Question: Floored division is when the result is always floored down (towards -), not towards 0:

Is it possible to efficiently implement floored or euclidean integer division in C/C++?
(the obvious solution is to check the dividend's sign)
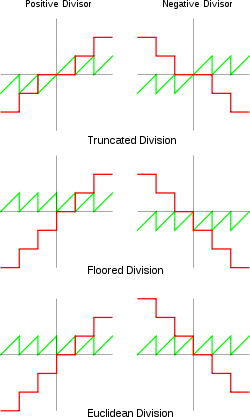
Answer: I'm revisiting this question five years later, as this is relevant for me too. I did some performance measurements on two pure-C versions and two inline-assembly versions for x86-64, and the results may be interesting.
The tested variants of floored division are:
1. The implementation I've been using for some time now;
2. The slight variant on that presented above which only uses one division;
3. The previous one, but hand-implemented in inline-assembly; and
4. A CMOV version implemented in assembly.
The following is my benchmark program:
'''
#include <stdio.h>
#include <stdlib.h>
#include <sys/time.h>
#ifndef VARIANT
#define VARIANT 3
#endif
#if VARIANT == 0
#define floordiv(a, b) (((a) < 0)?((((a) + 1) / (b)) - 1):((a) / (b)))
#elif VARIANT == 1
#define floordiv(a, b) ((((a) < 0)?((a) - ((b) - 1)):(a)) / (b))
#elif VARIANT == 2
#define floordiv(a, b) ({ int result; asm("test %%eax, %%eax; jns 1f; sub %1, %%eax;" "add $1, %%eax; 1: cltd; idivl %1;" : "=a" (result) : "r" (b), "0" (a) : "rdx"); result;})
#elif VARIANT == 3
#define floordiv(a, b) ({ int result; asm("mov %%eax, %%edx; sub %1, %%edx; add $1, %%edx;" "test %%eax, %%eax; cmovs %%edx, %%eax; cltd;" "idivl %1;" : "=a" (result) : "r" (b), "0" (a) : "rdx"); result;})
#endif
double ntime(void)
{
struct timeval tv;
gettimeofday(&tv, NULL);
return(tv.tv_sec + (((double)tv.tv_usec) / <PHONE>.0));
}
void timediv(int n, int *p, int *q, int *r)
{
int i;
for(i = 0; i < n; i++)
r[i] = floordiv(p[i], q[i]);
}
int main(int argc, char **argv)
{
int n, i, *q, *p, *r;
double st;
n = <PHONE>;
p = malloc(sizeof(*p) * n);
q = malloc(sizeof(*q) * n);
r = malloc(sizeof(*r) * n);
for(i = 0; i < n; i++) {
p[i] = (rand() % <PHONE>) - 500000;
q[i] = (rand() % <PHONE>) + 1;
}
st = ntime();
for(i = 0; i < 100; i++)
timediv(n, p, q, r);
printf("%g
", ntime() - st);
return(0);
}
'''
I compiled this with 'gcc -march=native -Ofast' using GCC 4.9.2, and the results, on my Core i5-2400, were as follows. The results are fairly reproducible from run to run -- they always land in the same order, at least.
- - - -
So the 'CMOV' implementation blows the others out of the water, at least. What surprises me is that variant 2 out-does its pure-C version (variant 1) by a fairly wide margin. I'd have thought the compiler should be able to emit code at least as efficient as mine.
Here are some other platforms, for comparison:
AMD Athlon 64 X2 4200+, GCC 4.7.2:
- - - -
Xeon E3-1271 v3, GCC 4.9.2:
- - - -
As a final note, I should perhaps warn against taking the apparent performance advantage of the 'CMOV' version too seriously, because in the real world, the branch in the other versions will probably not be as completely random as in this benchmark, and if the branch predictor can do a reasonable job, the branching versions may turn out to be better. However, the realities of that will depend quite a bit on the data that are being used in practice, and so is probably pointless to try and do any generic benchmark of.